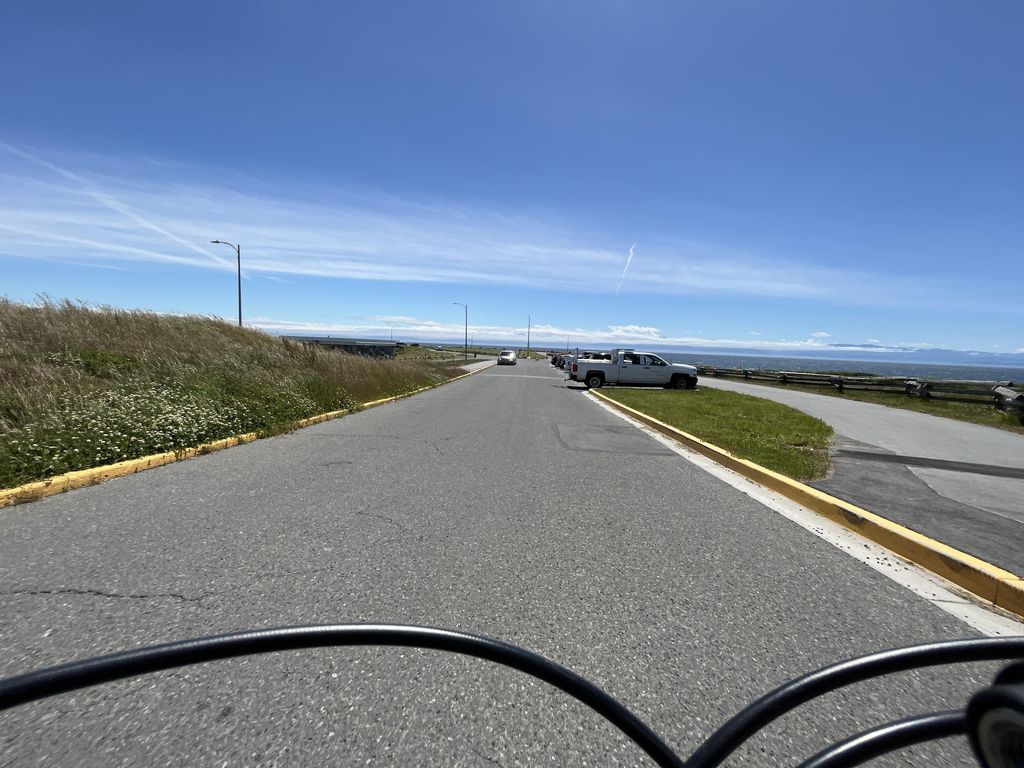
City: victoria